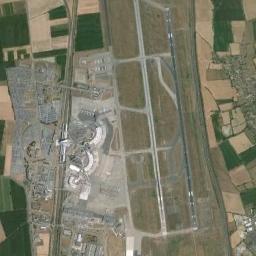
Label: airport